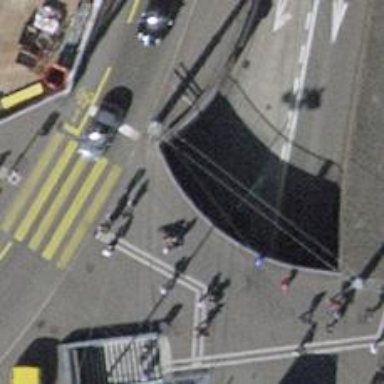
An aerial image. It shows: Lift gate barrier.